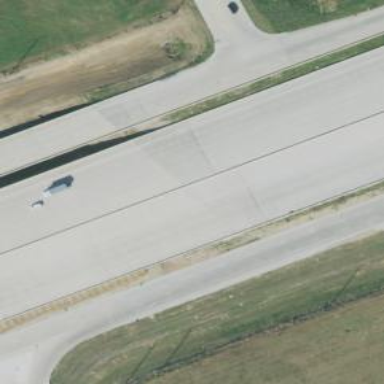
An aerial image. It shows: View of motorway.